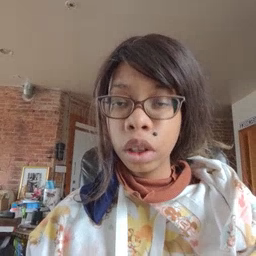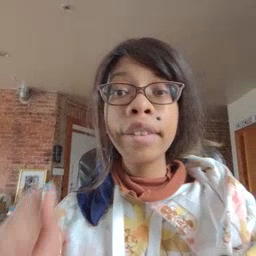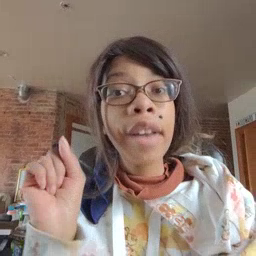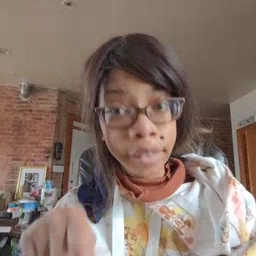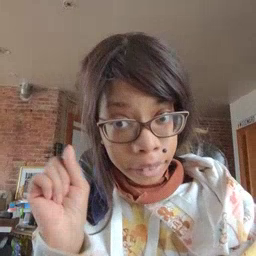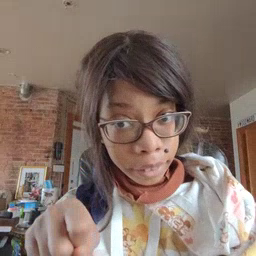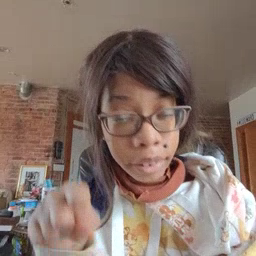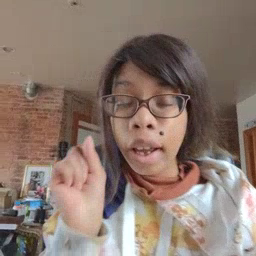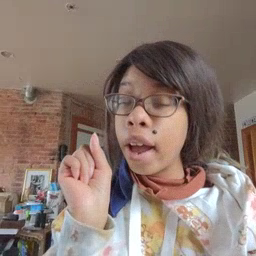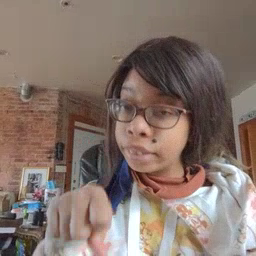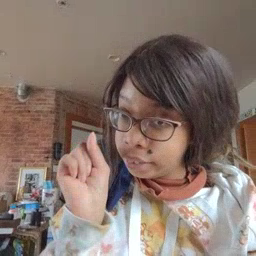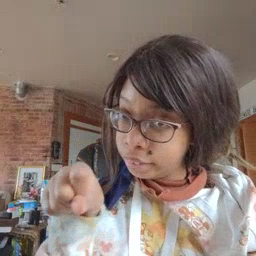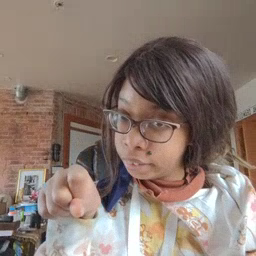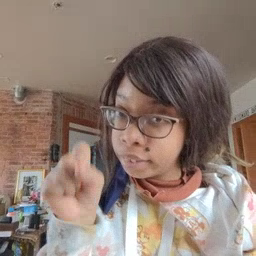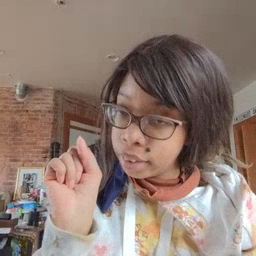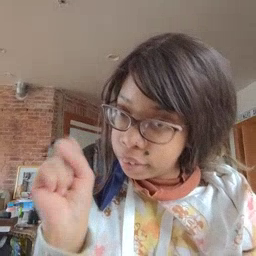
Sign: yes